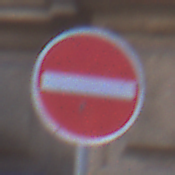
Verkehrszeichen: VerbotDerEinfahrt
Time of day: SunriseSunset
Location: Outdoor (Urban)
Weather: PartlyCloudy
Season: NotSpecified
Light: Natural